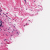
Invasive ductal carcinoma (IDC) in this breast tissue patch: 0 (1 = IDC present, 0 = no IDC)